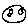
Label: moon